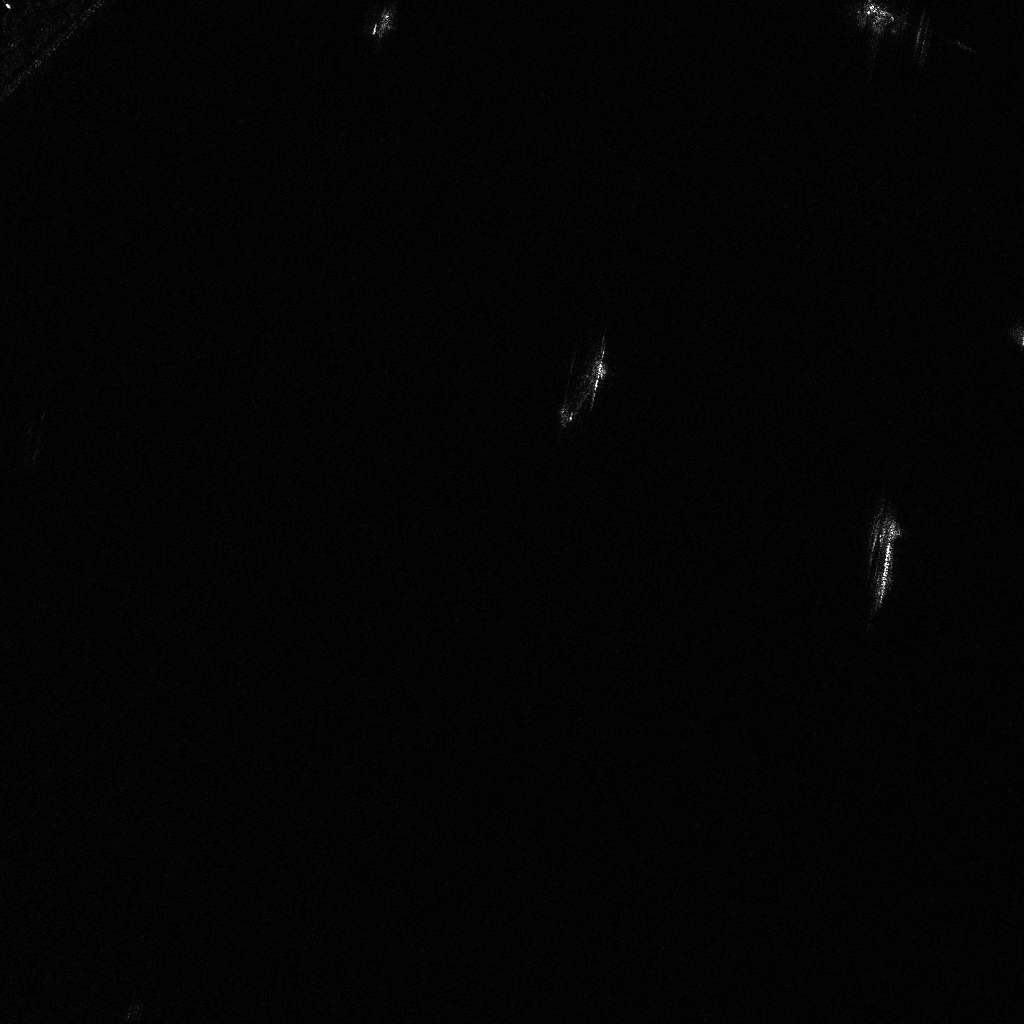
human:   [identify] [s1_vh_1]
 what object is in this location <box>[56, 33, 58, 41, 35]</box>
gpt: <ref>1 large container at the center</ref>

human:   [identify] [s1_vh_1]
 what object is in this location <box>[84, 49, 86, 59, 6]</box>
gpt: <ref>1 large container at the right</ref>